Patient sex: M
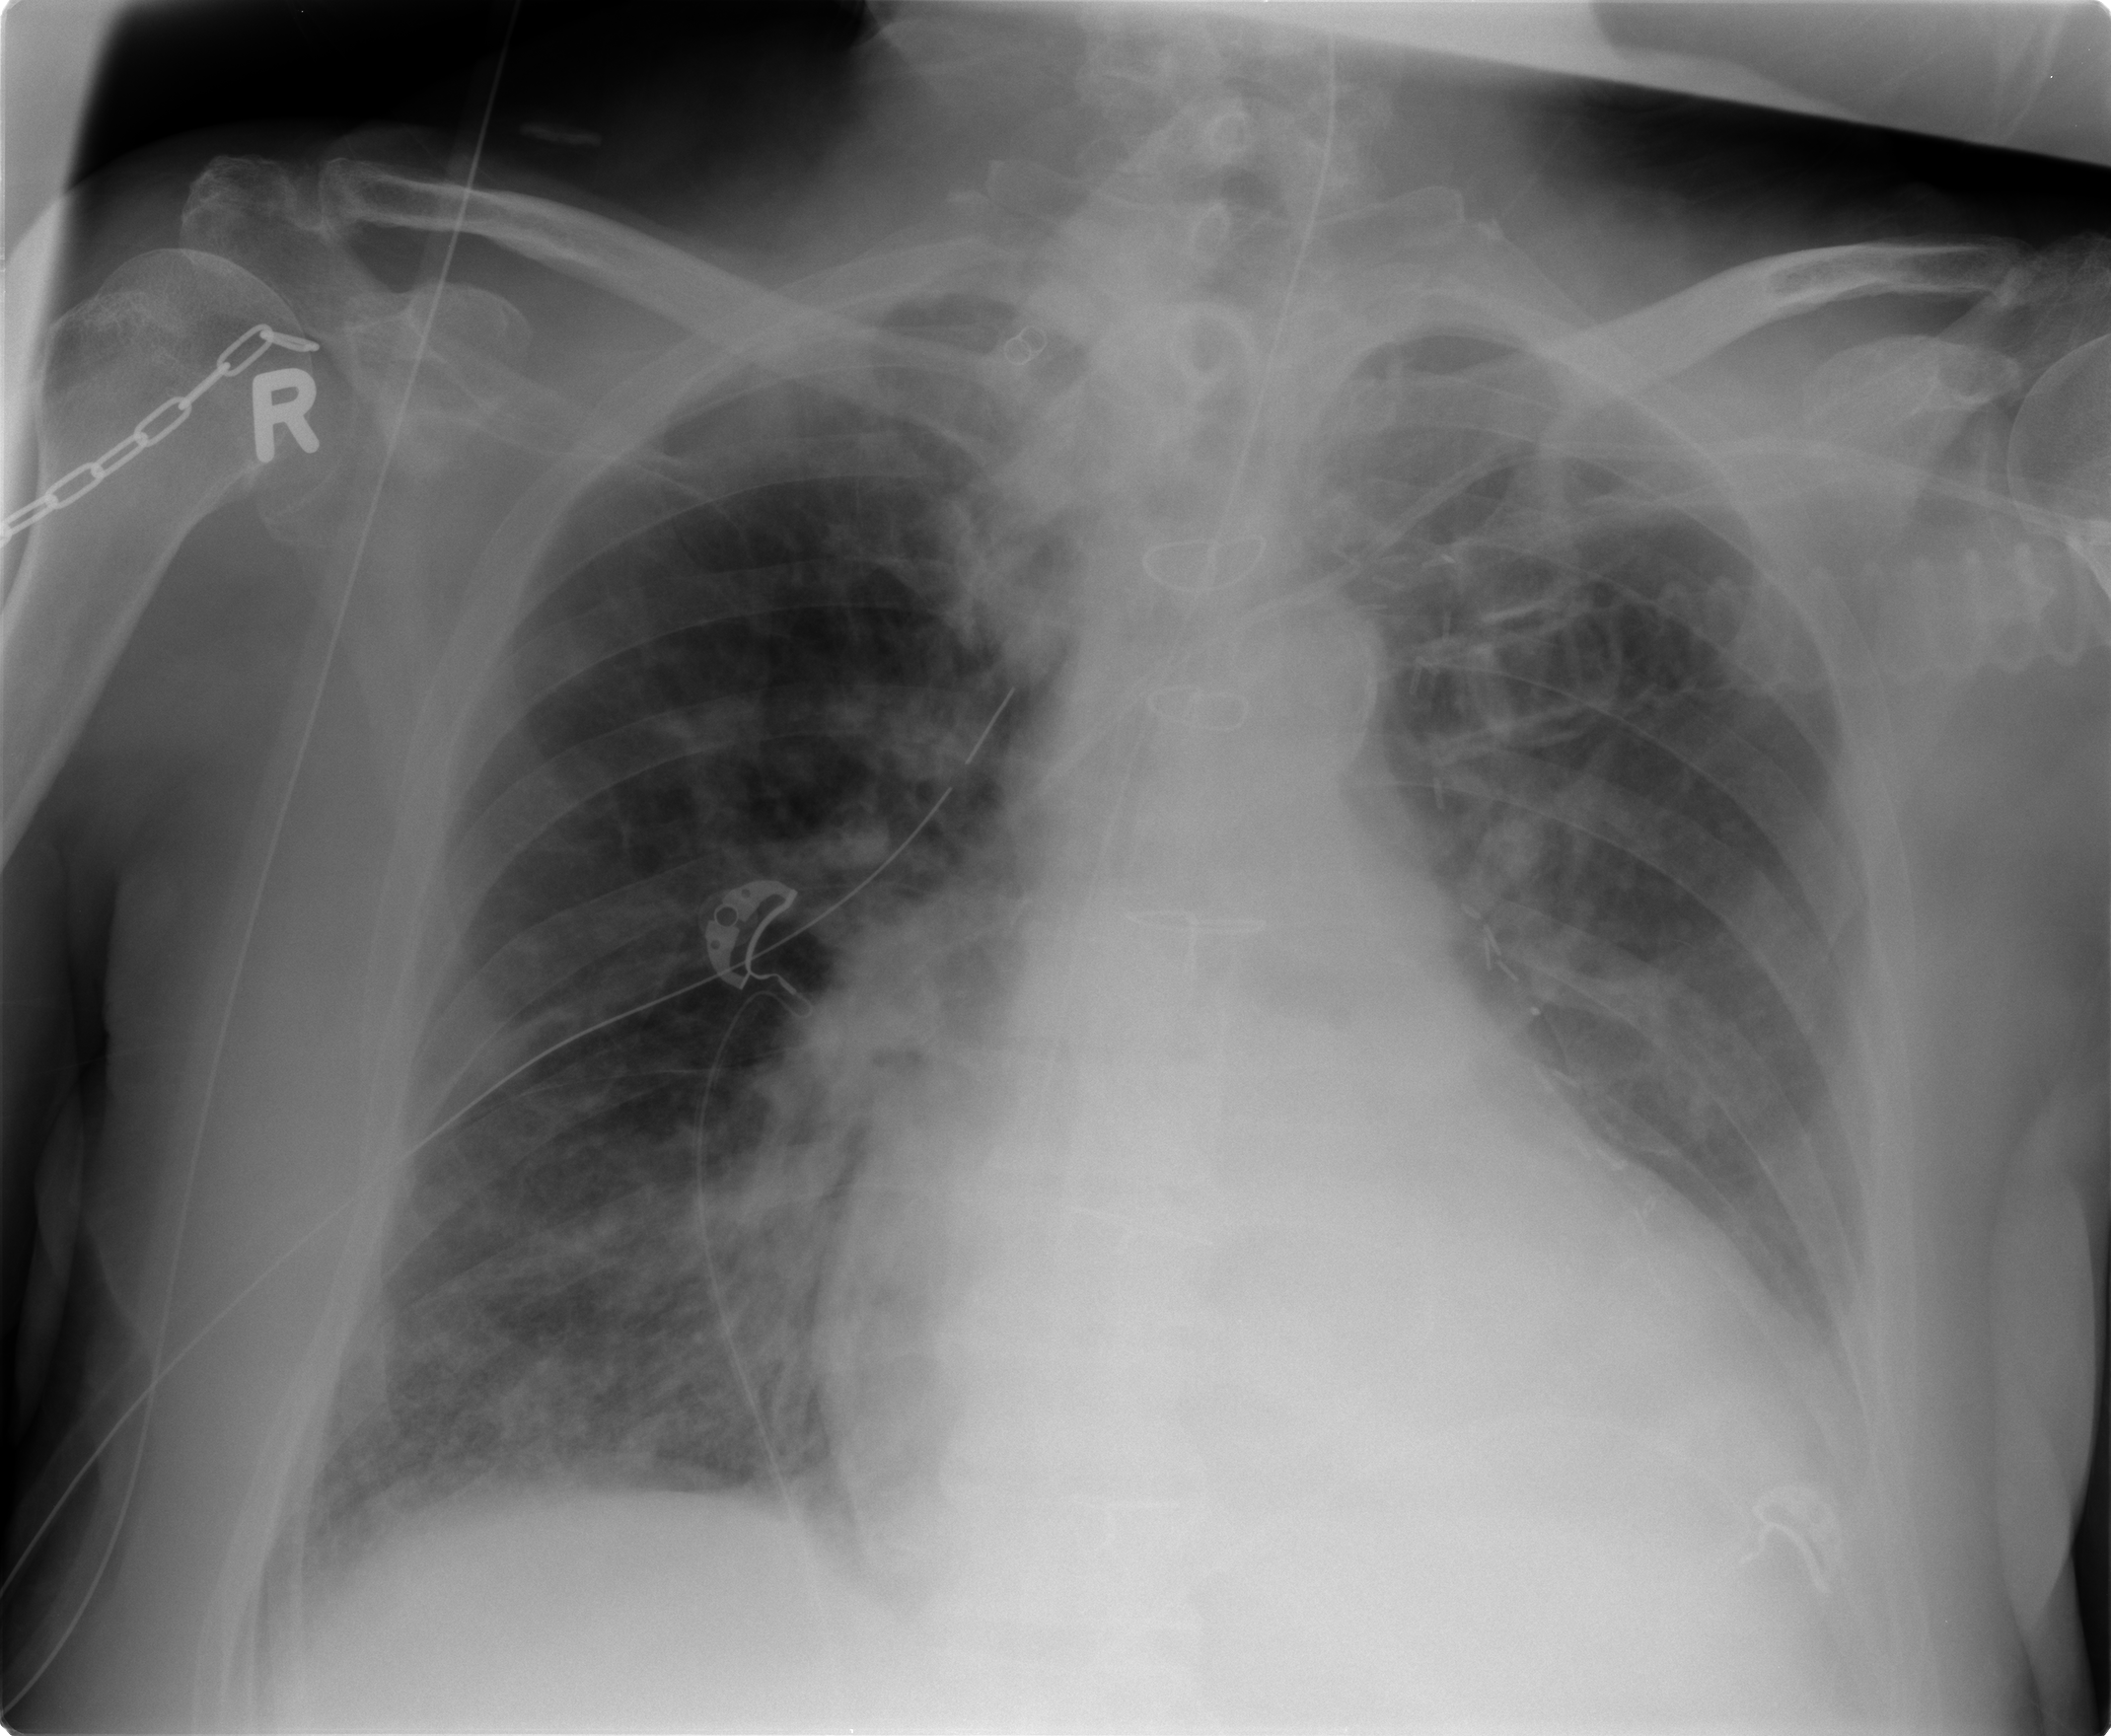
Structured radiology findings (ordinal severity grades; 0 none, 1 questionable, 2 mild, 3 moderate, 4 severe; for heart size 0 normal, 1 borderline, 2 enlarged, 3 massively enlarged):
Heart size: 2
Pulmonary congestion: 2
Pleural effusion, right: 0
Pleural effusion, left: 2
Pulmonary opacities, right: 2
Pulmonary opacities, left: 2
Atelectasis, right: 2
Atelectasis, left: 0